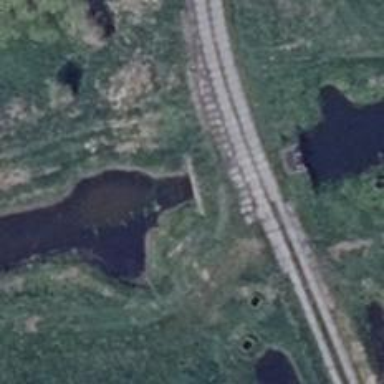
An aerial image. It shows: Tunnel through canal.